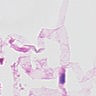
Metastatic tissue present: no